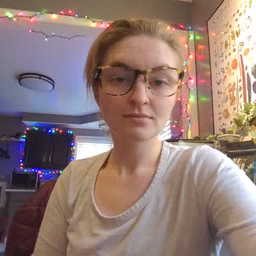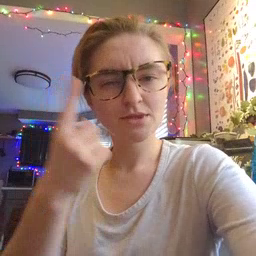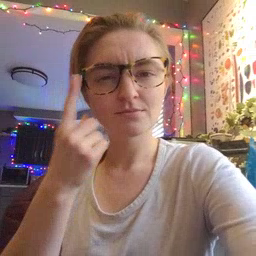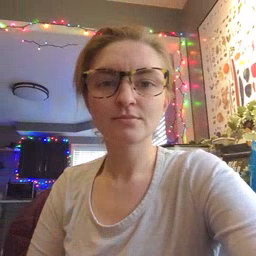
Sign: think